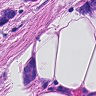
Metastatic tissue present: yes